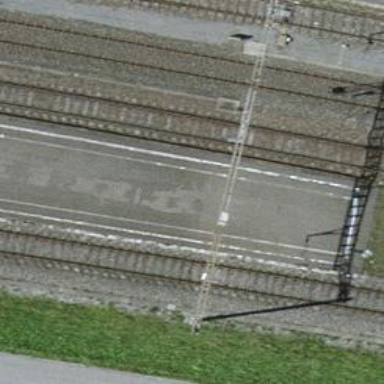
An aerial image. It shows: Railway signal.